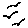
Label: bird